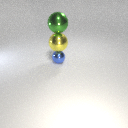
small blue metal sphere below large green metal sphere